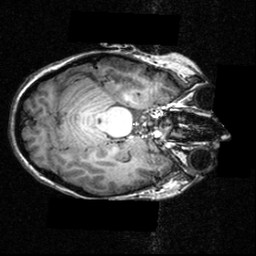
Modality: T1w
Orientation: axial
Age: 16
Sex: female
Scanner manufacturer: siemens
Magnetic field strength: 3.951 T
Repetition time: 1.5 s
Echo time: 0.00335 s